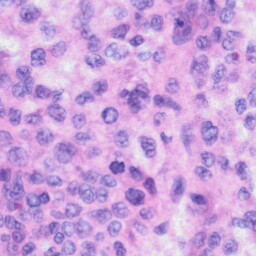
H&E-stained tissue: Liver